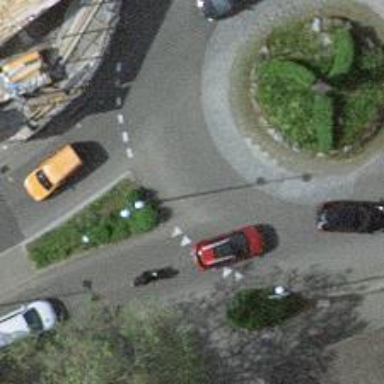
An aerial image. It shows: Asphalt road that is secondary route leading to roundabout.